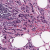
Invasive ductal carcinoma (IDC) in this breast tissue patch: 1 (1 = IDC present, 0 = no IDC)